Question: I'm having with trouble with ggplot trying to plot 2 incomplete time series on the same graph where the y data does not have the same values on the x-axis (year) - NAs are thus present for certain years :
'''
test<-structure(list(YEAR = c(1937, 1938, 1942, 1943, 1947, 1948, 1952,
1953, 1957, 1958, 1962, 1963, 1967, 1968, 1972, 1973, 1977, 1978,
1982, 1983, 1986.5, 1987, 1993.5), A1 = c(NA, 24, NA, 32, 32,
NA, 34, NA, NA, 18, 12, NA, 10, NA, 11, NA, 15, NA, 24, NA, NA,
25, 26), A2 = c(40, NA, 38, NA, 25, NA, 26, NA, 20, NA, 17,
17, 17, NA, 16, 18, 21, 18, 17, 25, NA, NA, 26)), .Names = c("YEAR", "A1",
"A2"), row.names = c(NA, -23L), class = "data.frame")
'''
The following code I tried outputs a disjointed mess :
'''
ggplot(test, aes(x=YEAR)) +
geom_line(aes(y = A1), size=0.43, colour="red") +
geom_line(aes(y = A2), size=0.43, colour="green") +
xlab("Year") + ylab("Percent") +
scale_x_continuous(limits=c(1935, 1995), breaks = seq(1935, 1995, 5),
expand = c(0, 0)) +
scale_y_continuous(limits=c(0,50), breaks=seq(0, 50, 10), expand = c(0, 0))
'''

How can I solve this problem?
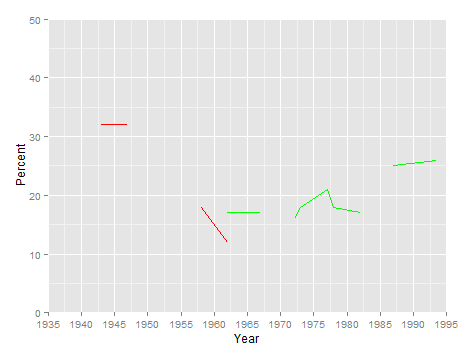
Answer: My preferred solution would be to reshape this to long format. Then you only need 1 'geom_line' call. Especially if you have many series, that's tidier. Same result as LyzandeR's 2nd chart.
'''
library(ggplot2)
library(reshape2)
test2 <- melt(test, id.var='YEAR')
test2 <- na.omit(test2)
ggplot(test2, aes(x=YEAR, y=value, color=variable)) +
geom_line() +
scale_color_manual(values=c('red', 'green')) +
xlab("Year") + ylab("Percent") +
scale_x_continuous(limits=c(1935, 1995), breaks = seq(1935, 1995, 5),
expand = c(0, 0)) +
scale_y_continuous(limits=c(0,50), breaks=seq(0, 50, 10), expand = c(0, 0))
'''

You might consider adding a 'geom_point()' call in addition to the line, so it's clear which points are real values and which are missing. Another advantage to the long format is that additional geoms take just 1 call each, as opposed to 1 per series each.